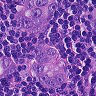
Metastatic tissue present: yes